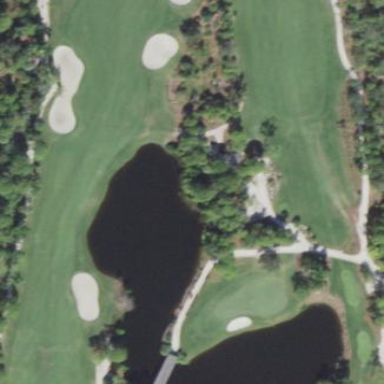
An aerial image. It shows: Golf bunker.